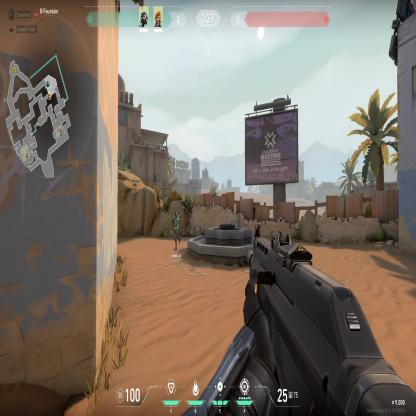
Label: teammate